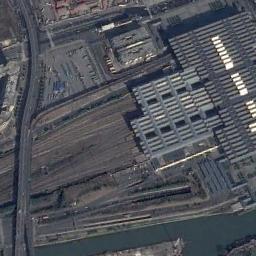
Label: railway_station